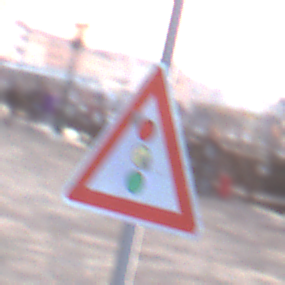
Verkehrszeichen: Lichtzeichenanlage
Umgebung: Outdoor, Urban
Tageszeit: SunriseSunset
Wetter: Clear
Licht: Natural
Jahreszeit: NotSpecified
Kontrast: MediumContrast